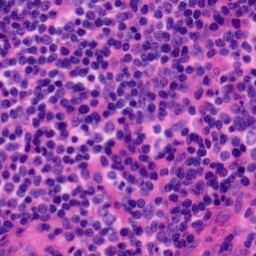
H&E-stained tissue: Tonsil